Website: walmart
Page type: payment
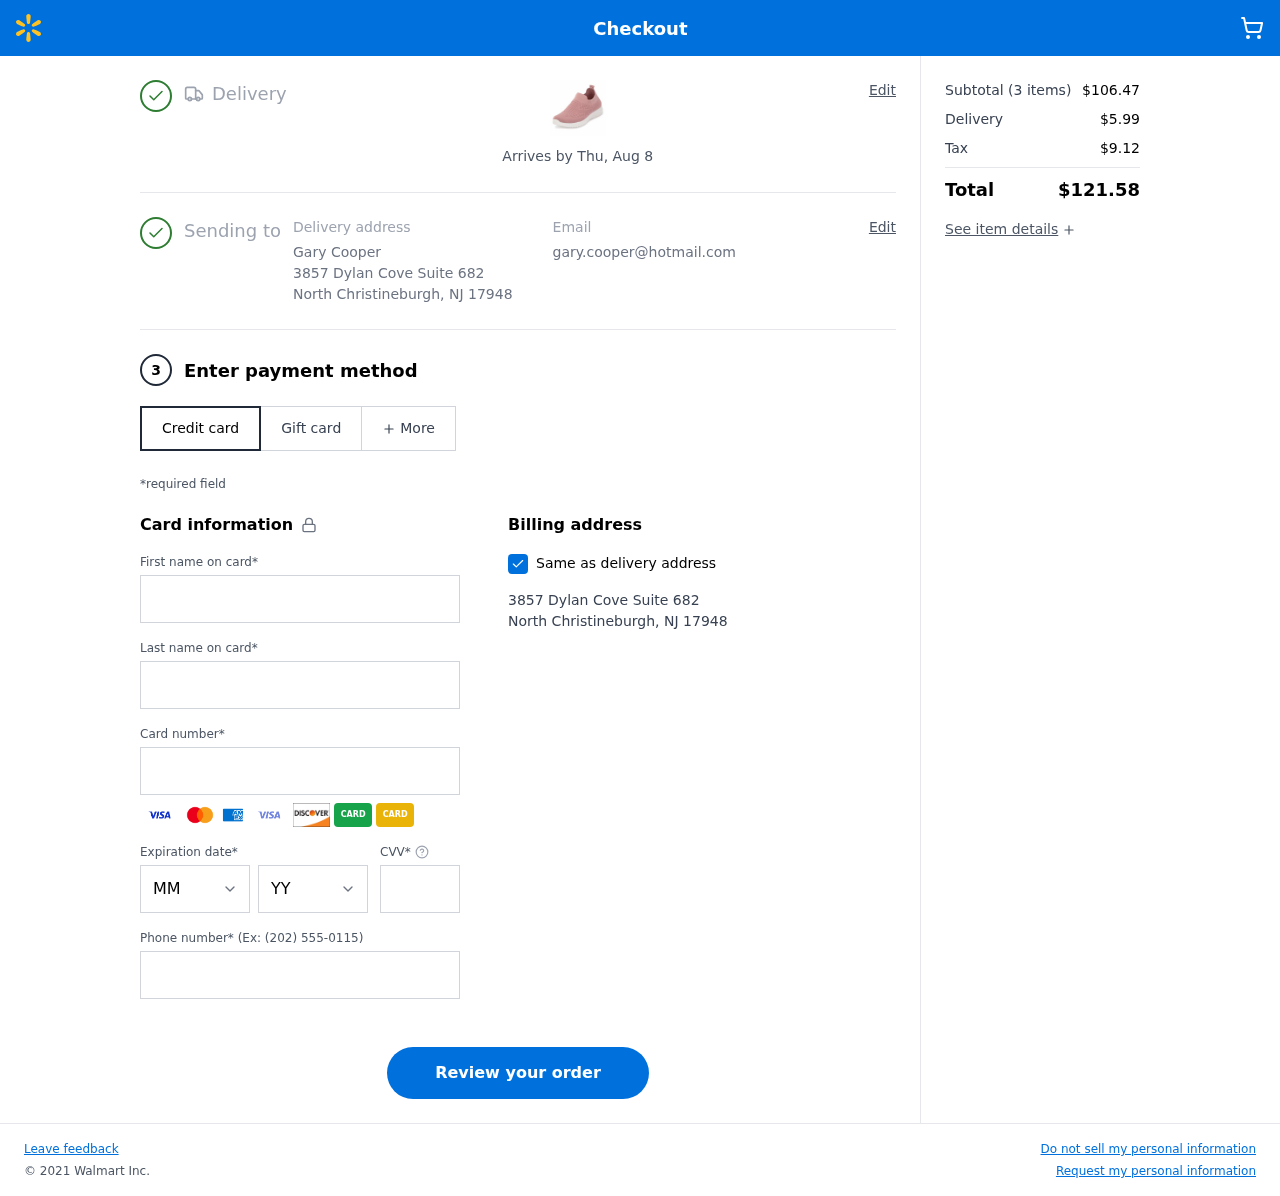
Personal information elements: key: PII_CARD_CVV
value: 532
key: PII_CARD_EXPIRY_MONTH
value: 02
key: PII_CARD_EXPIRY_YEAR
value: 29
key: PII_CARD_NUMBER
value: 6594 4939 9862 1508
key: PII_CITY
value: North Christineburgh
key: PII_EMAIL
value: gary.cooper@hotmail.com
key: PII_FIRSTNAME
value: Gary
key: PII_FULLNAME
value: Gary Cooper
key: PII_LASTNAME
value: Cooper
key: PII_PHONE
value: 3274118930
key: PII_POSTCODE
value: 17948
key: PII_STATE_ABBR
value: NJ
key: PII_STREET
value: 3857 Dylan Cove Suite 682
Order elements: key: ORDER_DELIVERY_DATE
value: Arrives by Thu, Aug 8
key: ORDER_NUM_ITEMS
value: (3 items)
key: ORDER_SUBTOTAL
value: $106.47
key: ORDER_SHIPPING_COST
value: $5.99
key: ORDER_TAX
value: $9.12
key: ORDER_TOTAL
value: $121.58